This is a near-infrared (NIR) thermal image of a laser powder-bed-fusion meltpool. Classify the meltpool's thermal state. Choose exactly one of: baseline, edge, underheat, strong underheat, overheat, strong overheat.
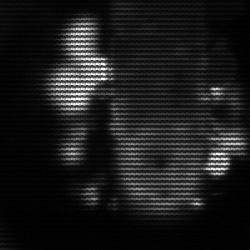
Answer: strong underheat